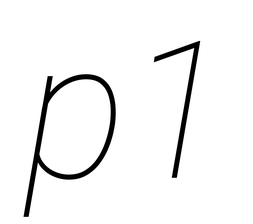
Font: Roboto-Italic_Thin_Italic